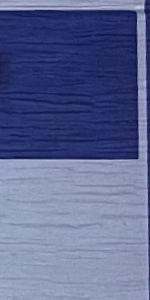
Label: Empty